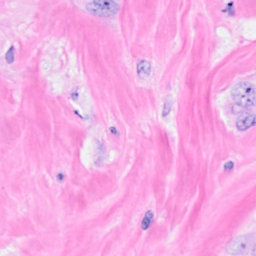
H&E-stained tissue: Breast